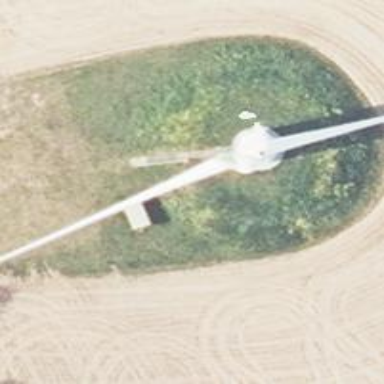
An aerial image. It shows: Wind generator using horizontal axis wind turbines.